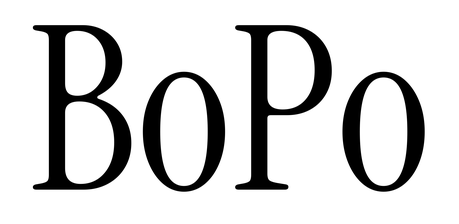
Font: InstrumentSerif-Regular